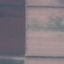
Land use / land cover: AnnualCrop